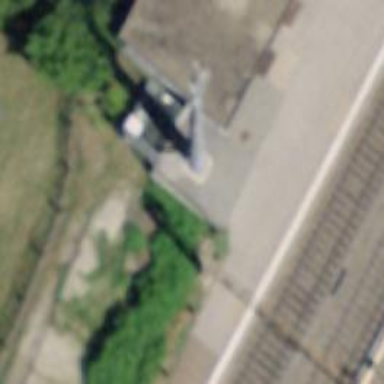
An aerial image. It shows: Communication tower.